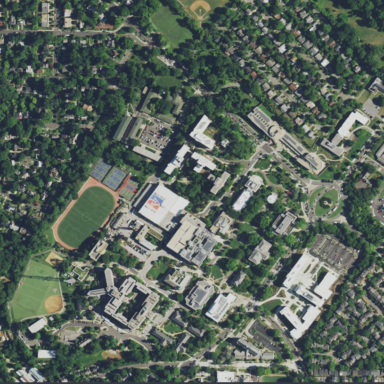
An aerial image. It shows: University.